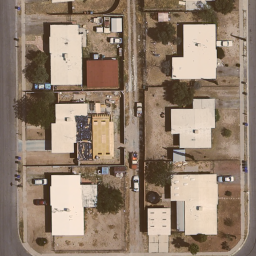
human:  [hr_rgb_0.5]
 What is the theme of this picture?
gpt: medium residential